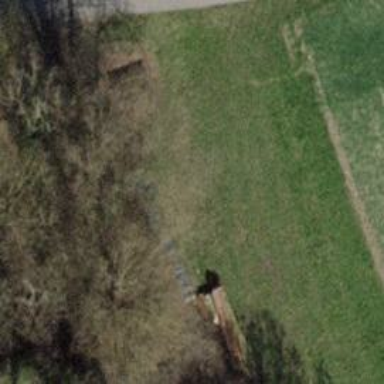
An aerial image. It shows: Picnic site with barbecue facilities available.